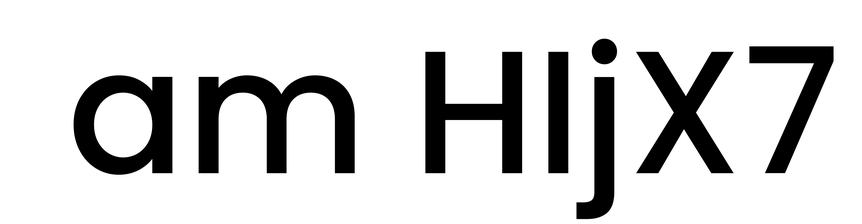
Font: Poppins-Medium